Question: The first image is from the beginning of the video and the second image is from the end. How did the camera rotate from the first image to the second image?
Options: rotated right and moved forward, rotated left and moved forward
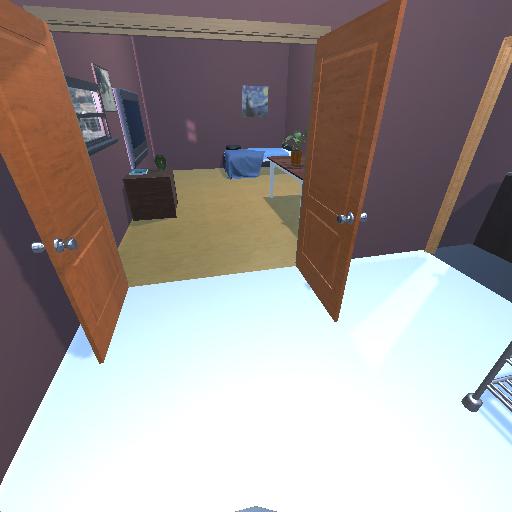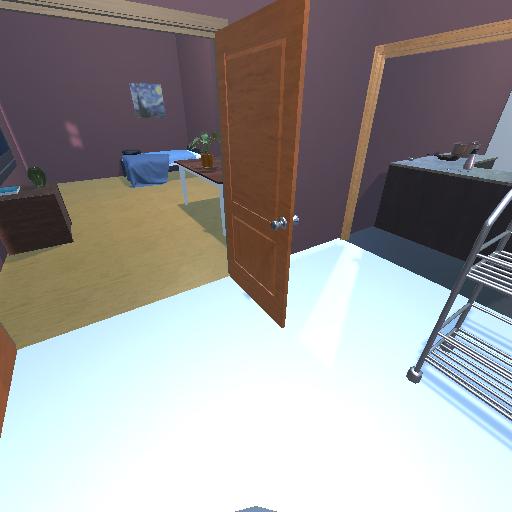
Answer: rotated right and moved forward